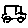
Label: car